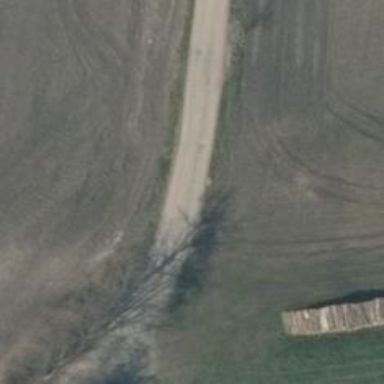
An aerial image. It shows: Gravel track with grade 2 quality.